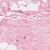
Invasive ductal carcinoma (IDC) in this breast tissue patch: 0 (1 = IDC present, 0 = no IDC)